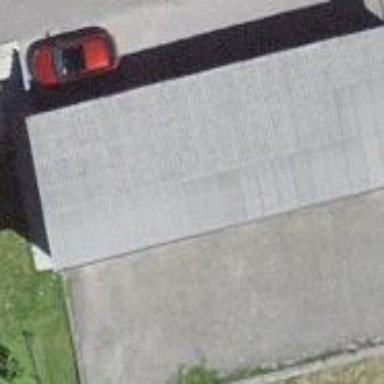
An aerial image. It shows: Garage building.